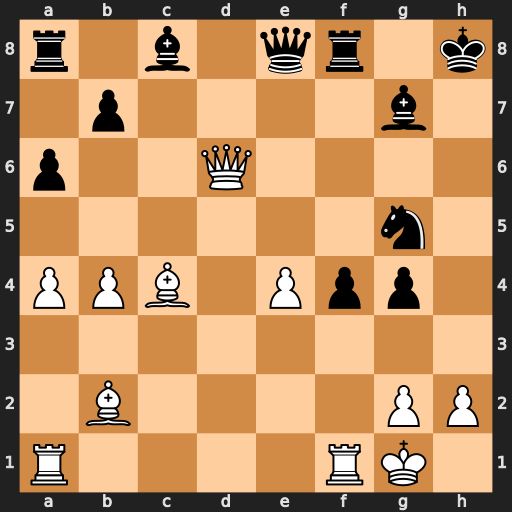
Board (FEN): r1b1qr1k/1p4b1/p2Q4/6n1/PPB1Ppp1/8/1B4PP/R4RK1
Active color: w
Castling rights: -
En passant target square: -
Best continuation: Qh6+ Nh7 Qxg7#